Question: In the orchard experiment, there are 5 treatments and 5 blocks. To allow for analysis of the effects of the treatments on tree and fruit growth the treatments are the same on either side of the middle tree row. How can I randomise the treatments in R without having the last treatment of a block being the same as the starting treatment of the next block. For example, I have used the agricolae package to randomise the treatments within their blocks but I get randomisation such as this:
'''
Block 1: 3 1 5 2 4
Block 2: 2 3 4 5 1
Block 3: 2 5 1 4 3
Block 4: 1 5 3 4 2
Block 5: 2 3 1 5 4
'''
As you can see block 4 finishes with treatment 2 and then block 5 starts with 2. I would like to avoid this if possible but I am not sure how to do it in r.
A visual representation of the experiment with the treatments not randomised within their plots:

Running the solution below, I come across the issue of the new table not showing numbers.
<URL>
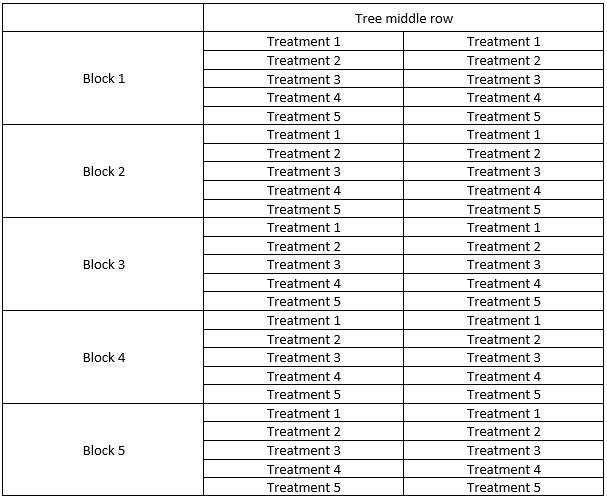
Answer: Imagine you had data that looked like this:
'''
head(data,10)
# Block TreeMiddleRow
#1 Block 1 Treatment 1
#2 Block 1 Treatment 2
#3 Block 1 Treatment 3
#4 Block 1 Treatment 4
#5 Block 1 Treatment 5
#6 Block 2 Treatment 1
#7 Block 2 Treatment 2
#8 Block 2 Treatment 3
#9 Block 2 Treatment 4
#10 Block 2 Treatment 5
'''
You could use a 'while' loop to continue resampling by group until none of the block boundaries equaled each other:
'''
treatments <- rep("Tretment",nrow(data))
while(any(treatments[head(cumsum(rle(data$Block)$lengths),-1)] == treatments[head(cumsum(rle(data$Block)$lengths),-1)+1])){
treatments <<- unname(unlist(tapply(data$TreeMiddleRow,
data$Block,
FUN = function(x) sample(x,size = 5, replace = FALSE))))
}
data$TreeMiddleRow <- treatments
head(data,10)
# Block TreeMiddleRow
#1 Block 1 Treatment 2
#2 Block 1 Treatment 3
#3 Block 1 Treatment 4
#4 Block 1 Treatment 5
#5 Block 1 Treatment 1
#6 Block 2 Treatment 2
#7 Block 2 Treatment 5
#8 Block 2 Treatment 3
#9 Block 2 Treatment 4
#10 Block 2 Treatment 1
'''
Note that 'cumsum' with 'rle' allows us to return the indices of boundaries between blocks. 'head(x,-1)' removes the last one because we don't care about it:
'''
head(cumsum(rle(data$Block)$lengths),-1)
#[1] 5 10 15 20
'''
Sample Data:
'''
data <- data.frame(Block = rep(paste("Block",1:5),each = 5),
TreeMiddleRow = rep(paste("Treatment",1:5),times = 5))
'''